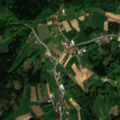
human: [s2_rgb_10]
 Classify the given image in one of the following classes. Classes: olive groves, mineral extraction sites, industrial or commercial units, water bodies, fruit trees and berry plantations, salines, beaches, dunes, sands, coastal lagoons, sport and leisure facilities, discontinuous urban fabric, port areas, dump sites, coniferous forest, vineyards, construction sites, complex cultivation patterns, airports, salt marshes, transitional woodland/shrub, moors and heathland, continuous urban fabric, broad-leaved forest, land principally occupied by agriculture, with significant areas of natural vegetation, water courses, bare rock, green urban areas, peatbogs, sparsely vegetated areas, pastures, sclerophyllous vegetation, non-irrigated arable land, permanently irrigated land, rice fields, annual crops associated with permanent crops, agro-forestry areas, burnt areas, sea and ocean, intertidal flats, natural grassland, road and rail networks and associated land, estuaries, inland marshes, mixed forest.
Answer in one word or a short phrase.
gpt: complex cultivation patterns, broad-leaved forest, mixed forest